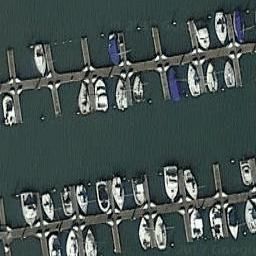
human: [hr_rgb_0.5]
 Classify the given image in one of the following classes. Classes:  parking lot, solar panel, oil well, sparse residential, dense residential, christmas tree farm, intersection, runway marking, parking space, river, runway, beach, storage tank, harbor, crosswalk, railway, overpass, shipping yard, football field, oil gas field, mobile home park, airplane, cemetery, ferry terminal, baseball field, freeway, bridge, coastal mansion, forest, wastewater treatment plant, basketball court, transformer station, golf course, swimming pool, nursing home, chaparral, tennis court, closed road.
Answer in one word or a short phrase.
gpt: harbor